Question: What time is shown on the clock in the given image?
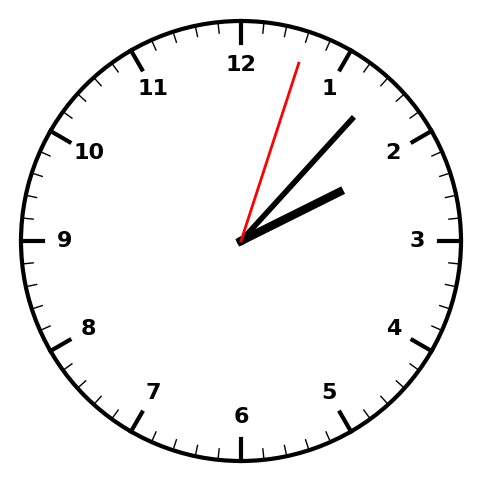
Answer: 02:07:03